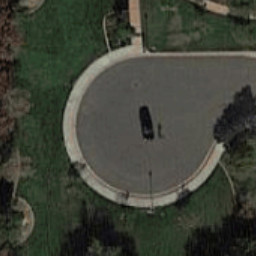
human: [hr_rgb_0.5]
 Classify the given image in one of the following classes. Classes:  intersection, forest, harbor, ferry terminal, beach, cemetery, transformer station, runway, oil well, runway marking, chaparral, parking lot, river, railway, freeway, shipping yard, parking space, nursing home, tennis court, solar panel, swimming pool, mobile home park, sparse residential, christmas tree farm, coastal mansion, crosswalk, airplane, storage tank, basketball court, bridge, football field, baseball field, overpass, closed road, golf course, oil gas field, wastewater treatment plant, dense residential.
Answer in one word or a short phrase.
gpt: closed road